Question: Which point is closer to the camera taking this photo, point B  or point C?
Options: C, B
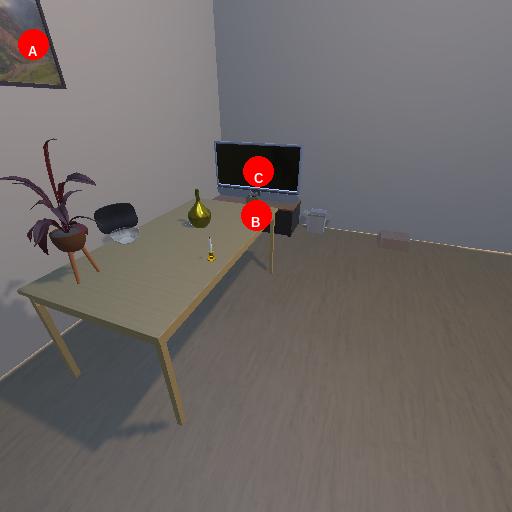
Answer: C